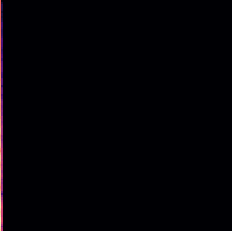
Sound class: Cow